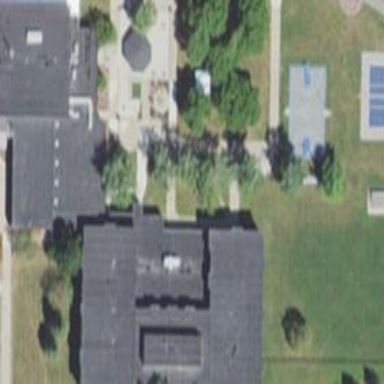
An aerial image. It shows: College building.